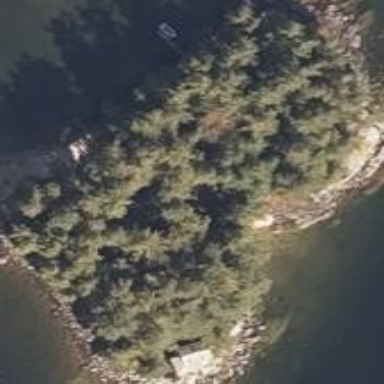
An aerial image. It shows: Islet.